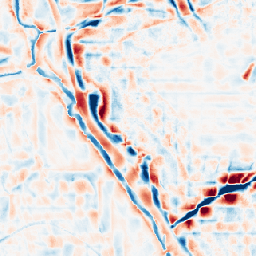
Category: wavelet
Decomposition family: wavelet_biorthogonal
Decomposition parameters: wavelet: bior2.4
level: 4
Upsampling method: area
Upsampling parameters: scale: 8
Upsampling scale: 8